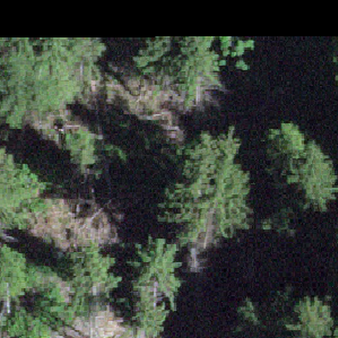
Label: other